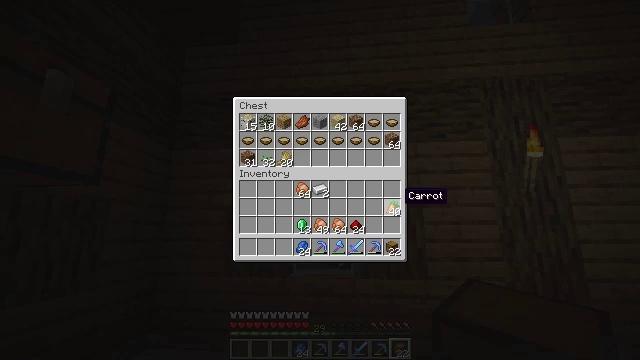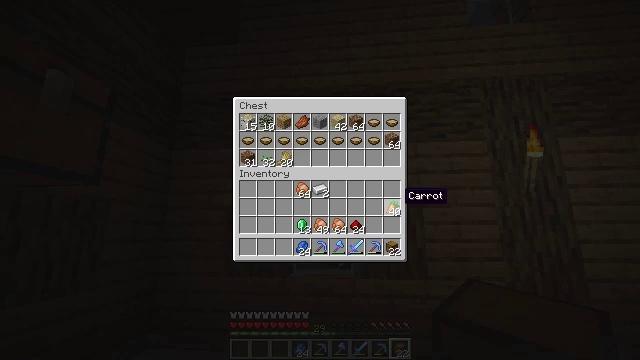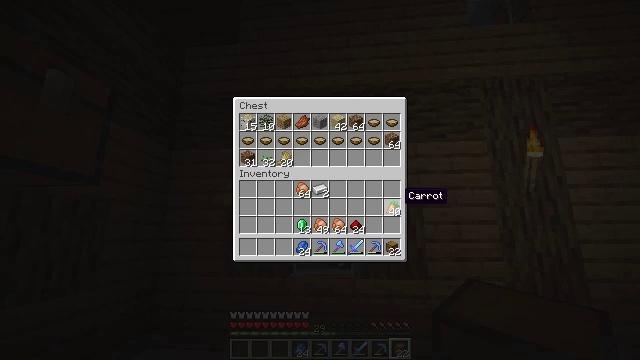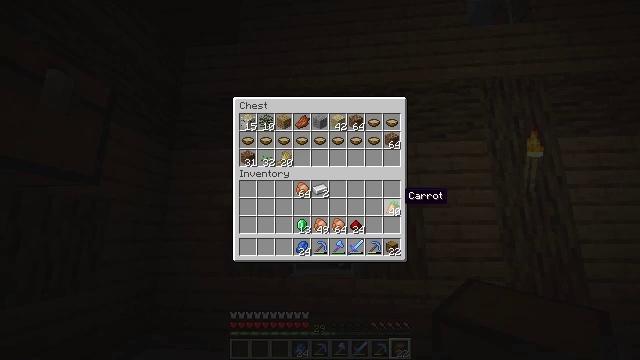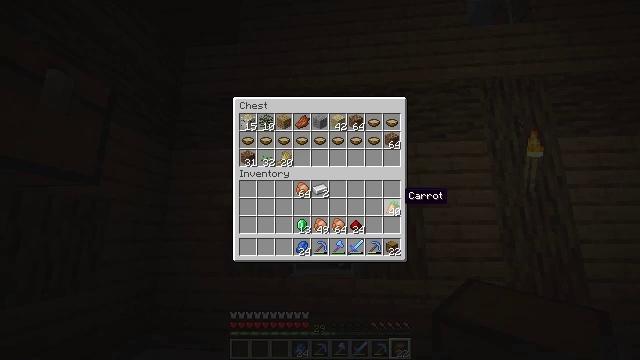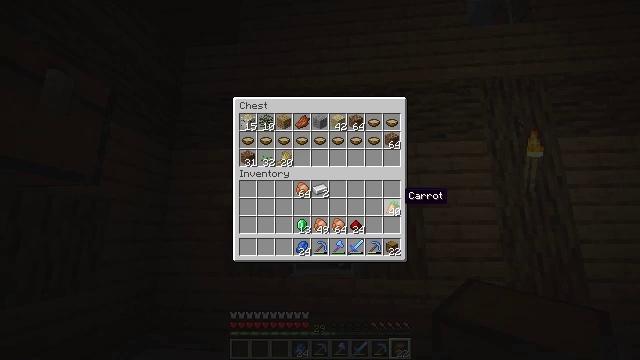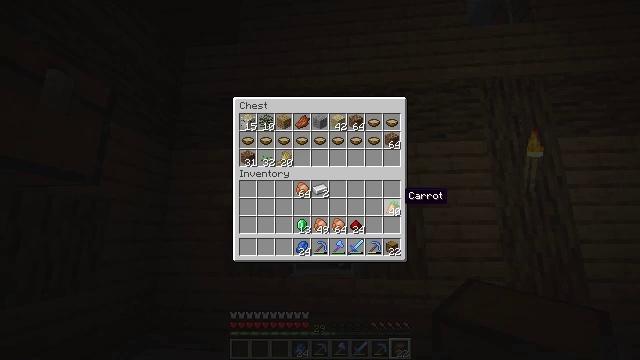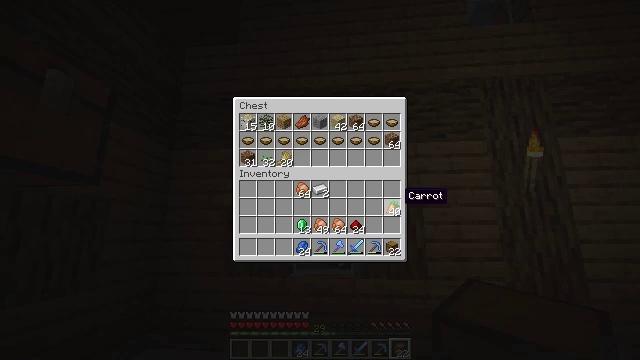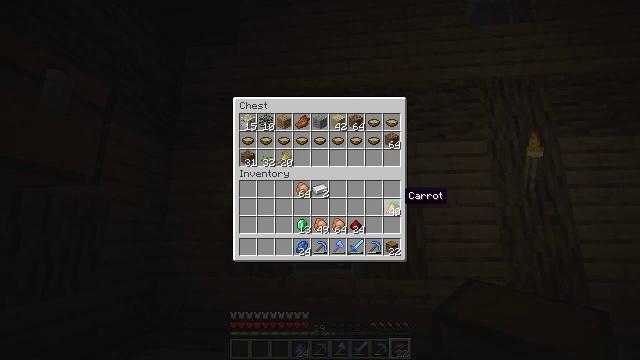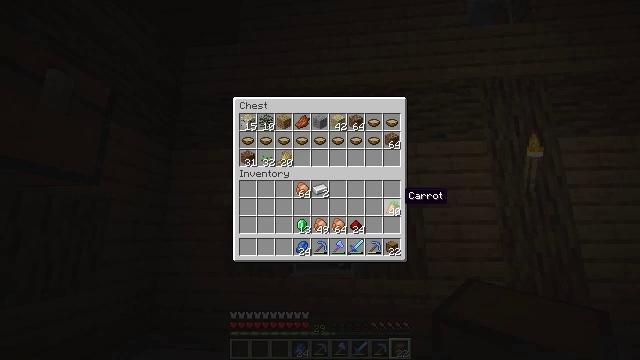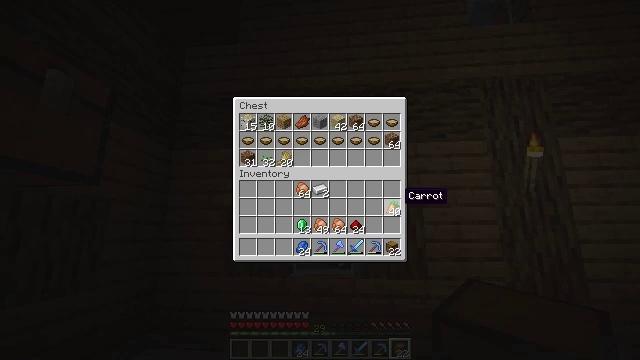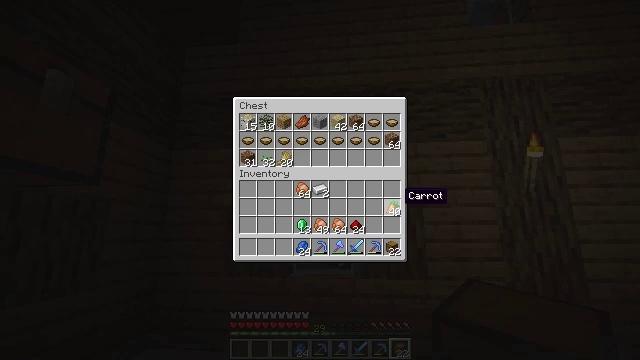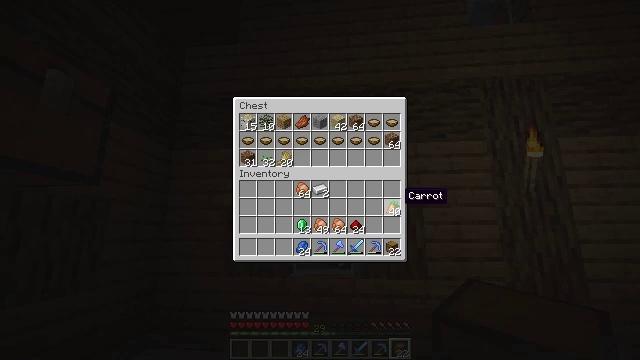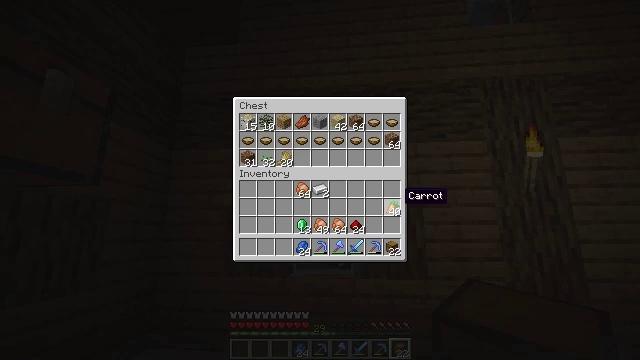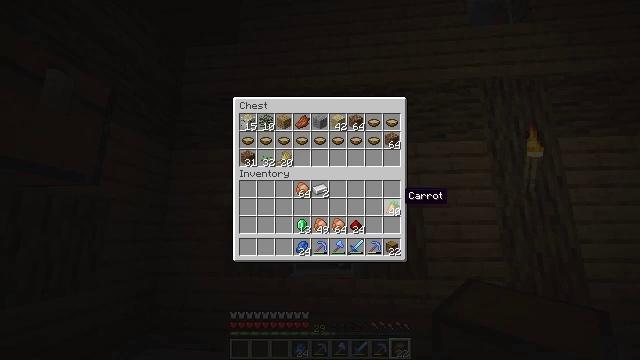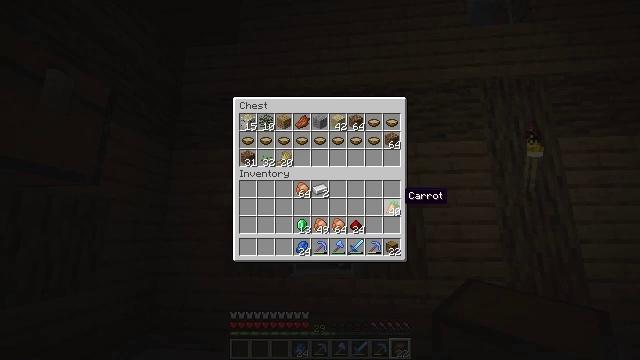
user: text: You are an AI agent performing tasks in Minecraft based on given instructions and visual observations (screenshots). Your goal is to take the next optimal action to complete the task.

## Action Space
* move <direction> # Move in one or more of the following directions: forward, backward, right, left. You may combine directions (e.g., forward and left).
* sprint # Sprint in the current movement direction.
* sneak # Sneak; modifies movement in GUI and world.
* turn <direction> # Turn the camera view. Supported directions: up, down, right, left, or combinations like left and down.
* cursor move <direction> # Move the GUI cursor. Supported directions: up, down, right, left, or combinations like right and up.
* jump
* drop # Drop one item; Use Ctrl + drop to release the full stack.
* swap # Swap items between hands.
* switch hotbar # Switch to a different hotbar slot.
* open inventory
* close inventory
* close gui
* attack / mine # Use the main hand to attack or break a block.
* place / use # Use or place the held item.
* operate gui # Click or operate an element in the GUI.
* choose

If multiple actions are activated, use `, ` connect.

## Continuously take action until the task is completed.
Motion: motion action
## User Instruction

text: Utilize crafting to create an apple.
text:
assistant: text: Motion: no_op
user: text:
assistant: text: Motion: no_op
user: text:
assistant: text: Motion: no_op
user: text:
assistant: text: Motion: no_op
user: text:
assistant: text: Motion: no_op
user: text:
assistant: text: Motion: no_op
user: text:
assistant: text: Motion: no_op
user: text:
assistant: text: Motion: no_op
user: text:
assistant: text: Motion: no_op
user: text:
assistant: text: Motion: no_op
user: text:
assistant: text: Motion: no_op
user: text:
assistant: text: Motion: no_op
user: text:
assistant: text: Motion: no_op
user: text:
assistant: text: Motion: no_op
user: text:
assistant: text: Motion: no_op
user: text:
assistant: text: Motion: no_op
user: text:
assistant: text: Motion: no_op
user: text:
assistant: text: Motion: no_op
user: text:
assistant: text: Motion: no_op
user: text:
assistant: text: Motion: no_op
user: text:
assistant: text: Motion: no_op
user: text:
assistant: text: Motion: no_op
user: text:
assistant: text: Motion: no_op
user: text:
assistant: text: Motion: no_op
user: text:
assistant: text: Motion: no_op
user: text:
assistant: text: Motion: no_op
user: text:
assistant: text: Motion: no_op
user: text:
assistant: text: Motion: no_op
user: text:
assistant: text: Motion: no_op
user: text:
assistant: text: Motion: no_op